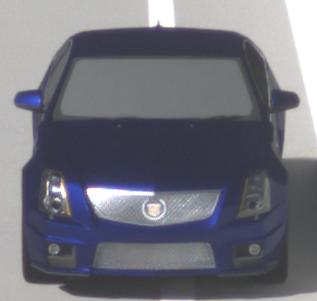
Make: Cadillac
Model: CTS-V
Detailed model: CTS-V (II) Limousine
Model produced from: 2008/11
Model produced until: 2010/12
Doors: 4
Color: blue
Road condition: dry road
Daytime: morning or afternoon
Contrast: high contrast